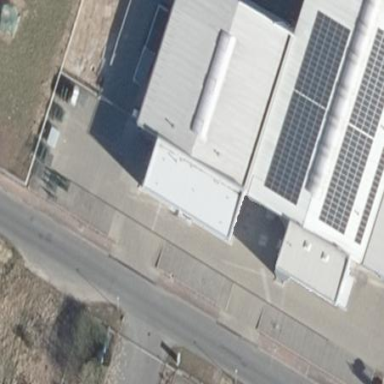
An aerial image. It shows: Part of building.